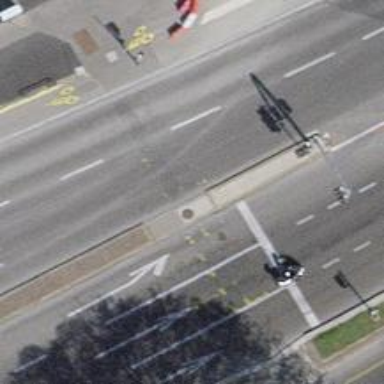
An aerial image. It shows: Traffic signals at road crossing.